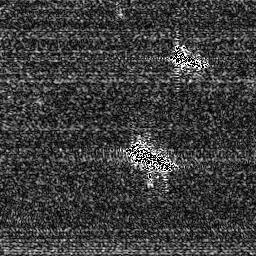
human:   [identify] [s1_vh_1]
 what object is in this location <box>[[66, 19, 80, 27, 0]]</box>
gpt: <ref>1 medium ship at the top right</ref>